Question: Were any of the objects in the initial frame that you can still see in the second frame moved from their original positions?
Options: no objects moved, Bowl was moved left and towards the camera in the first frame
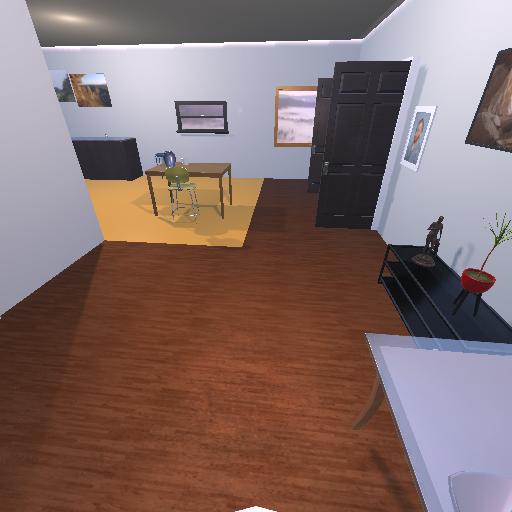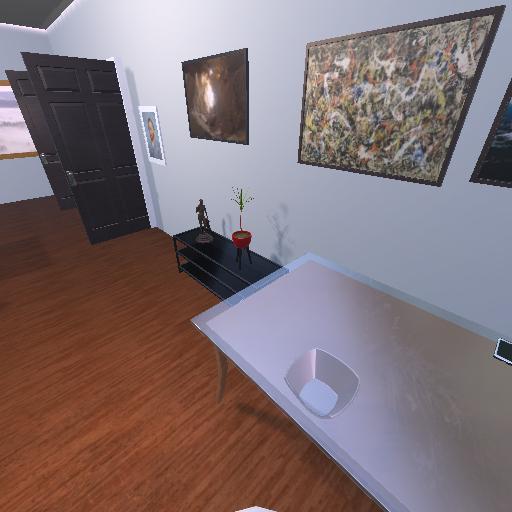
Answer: no objects moved